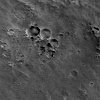
Atmospheric dust classification: not_dusty